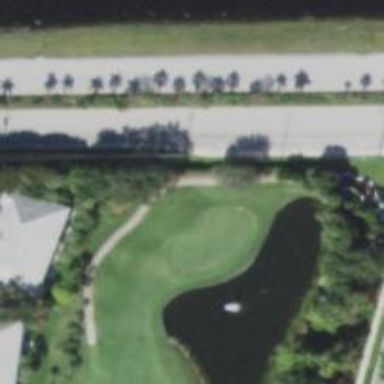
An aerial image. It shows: View of golf hole.